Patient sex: M
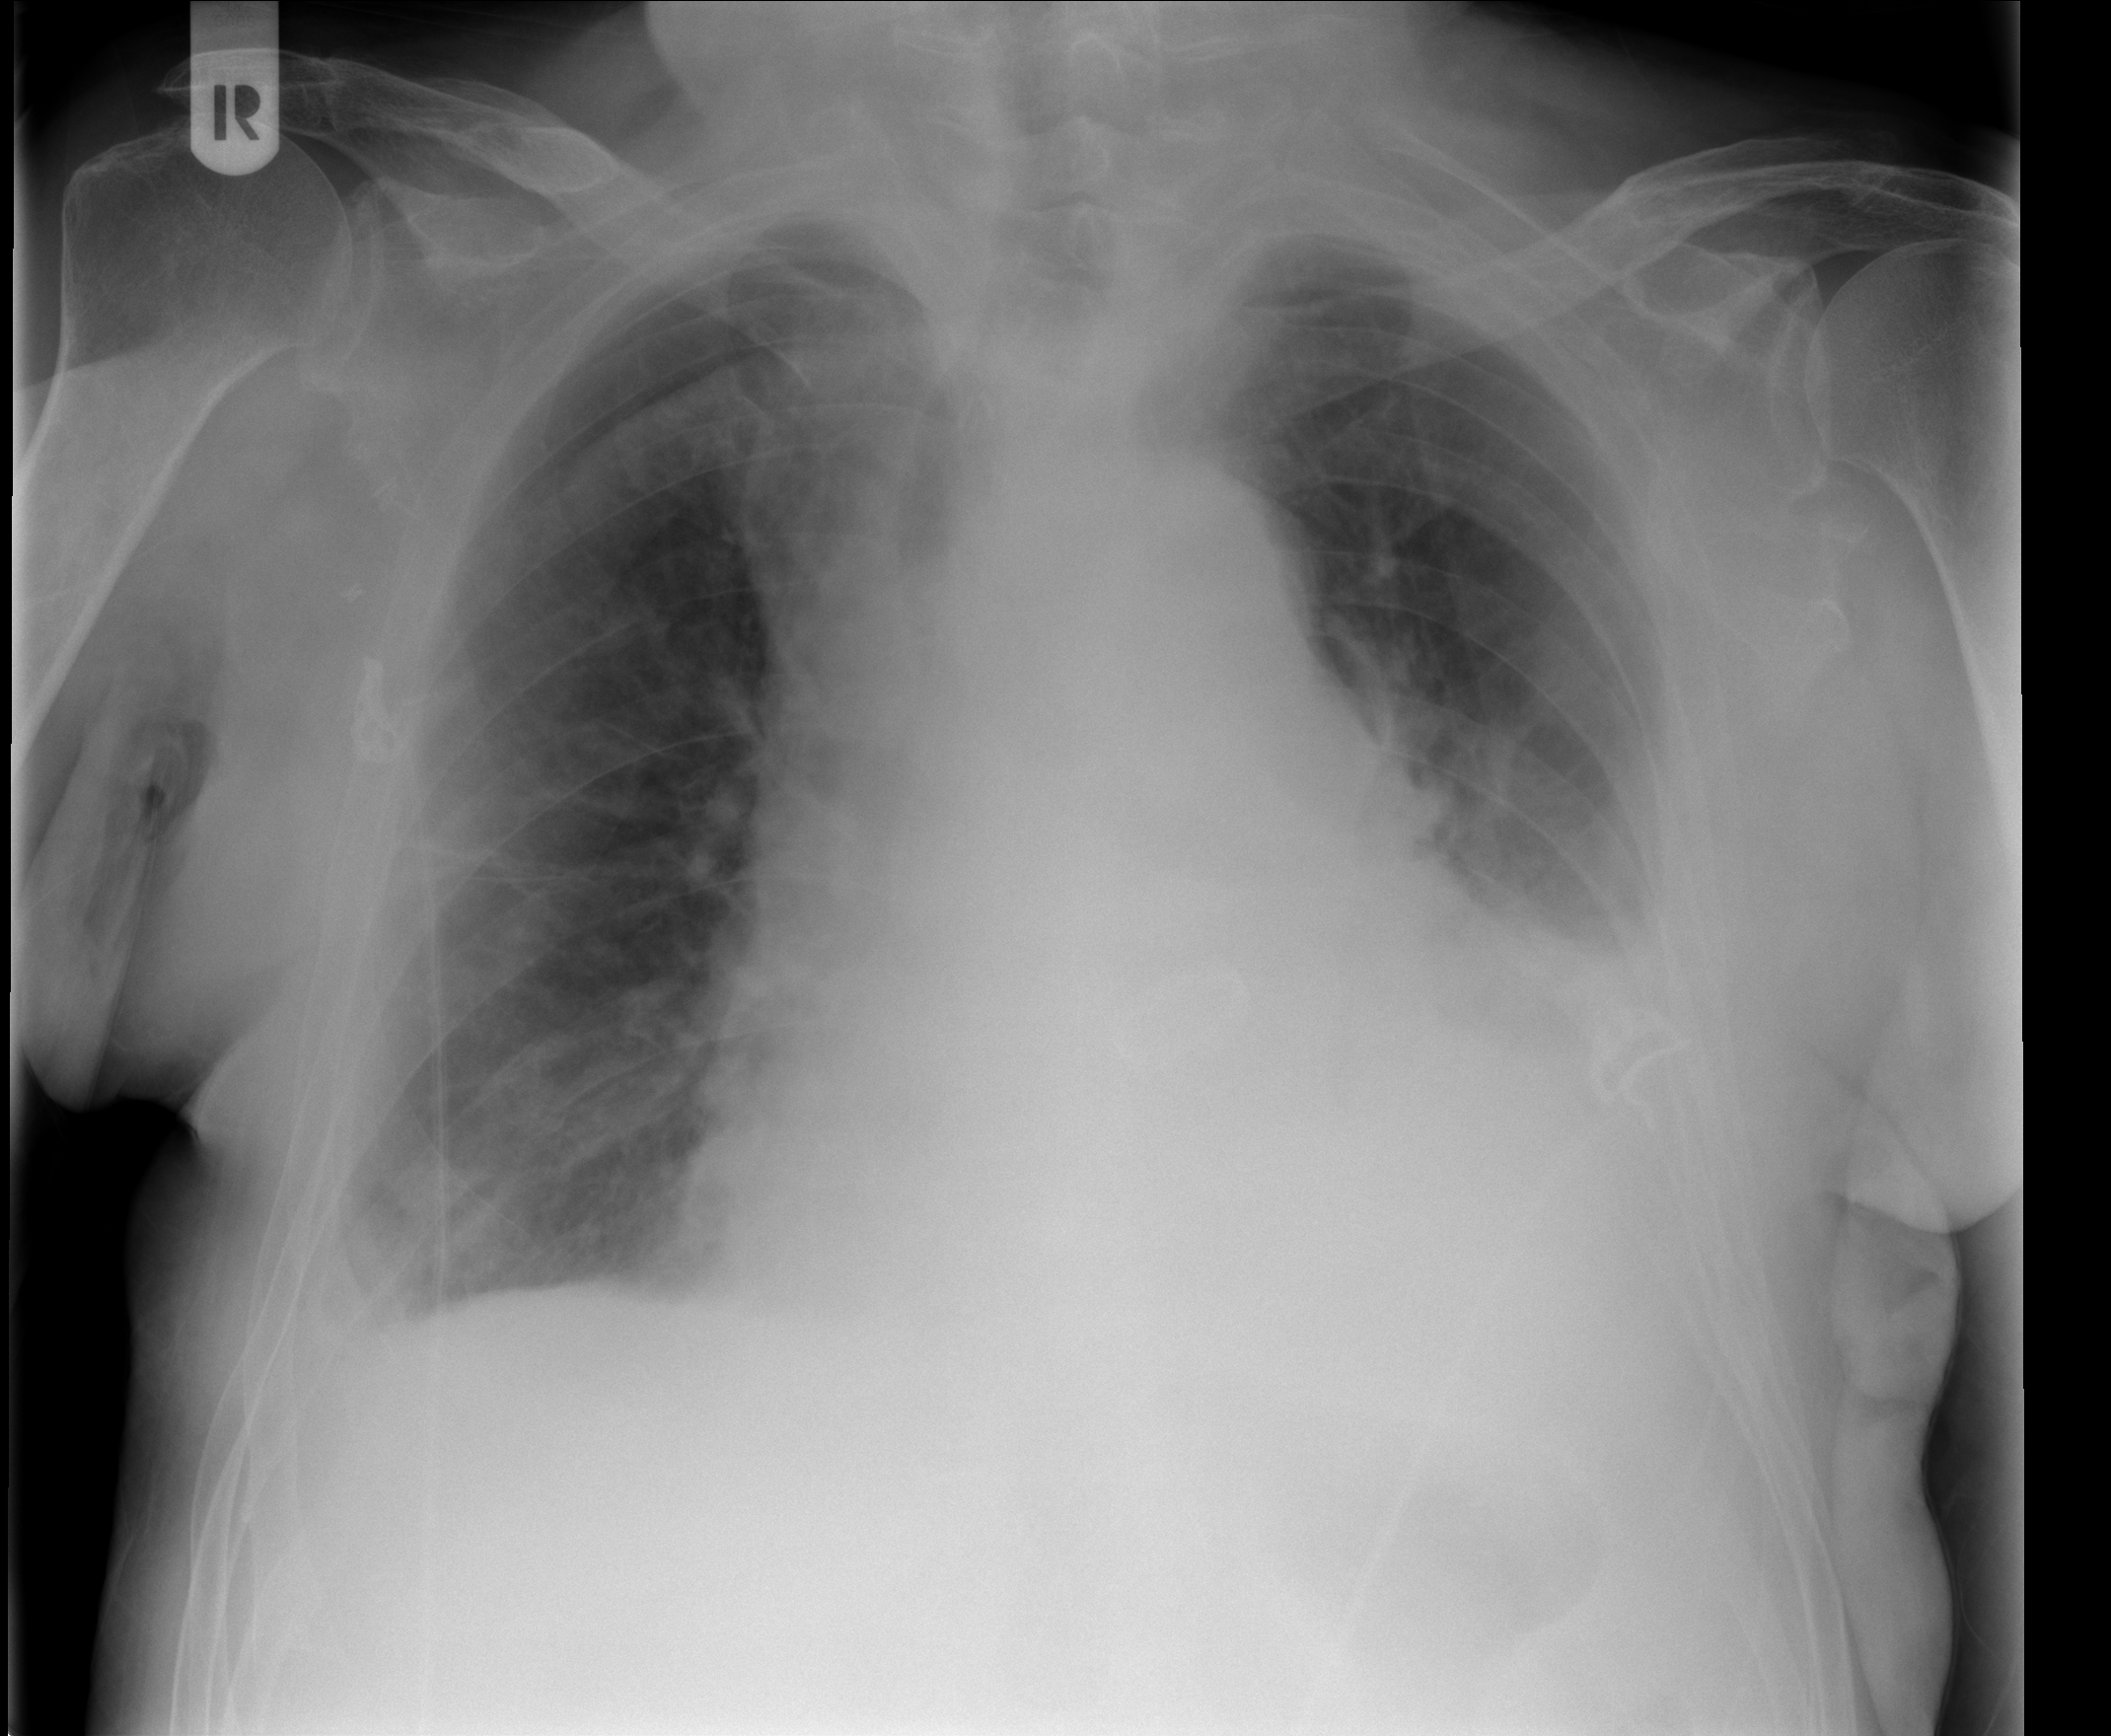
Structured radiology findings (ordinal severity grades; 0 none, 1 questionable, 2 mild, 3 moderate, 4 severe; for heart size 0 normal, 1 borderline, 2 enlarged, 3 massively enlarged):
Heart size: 3
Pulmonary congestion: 3
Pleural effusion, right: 2
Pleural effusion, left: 3
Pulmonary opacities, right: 2
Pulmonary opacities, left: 2
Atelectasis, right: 2
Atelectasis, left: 2